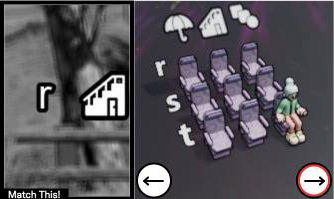
Task: seats
Answer: no